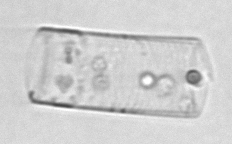
Label: Guinardia_flaccida